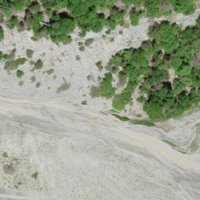
EUNIS habitat code: 48
Species observed at this site:
Buteo buteo
Falco peregrinus